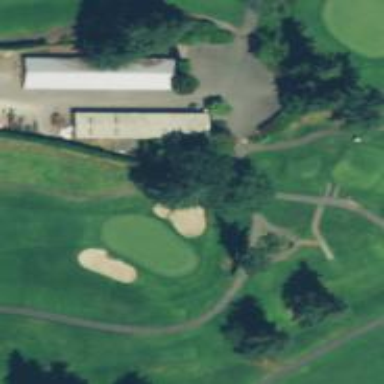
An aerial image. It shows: Service road used as golf cart path.